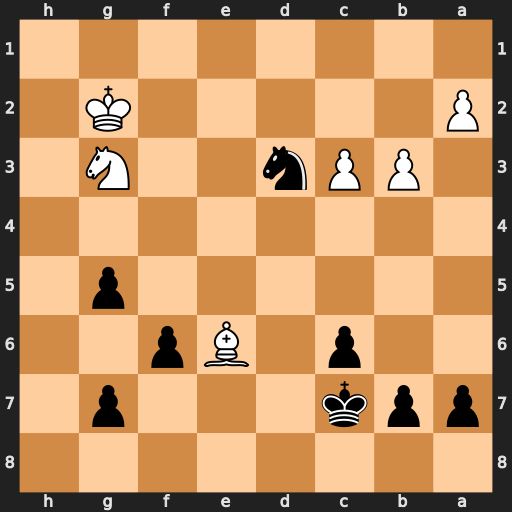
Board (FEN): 8/ppk3p1/2p1Bp2/6p1/8/1PPn2N1/P5K1/8
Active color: b
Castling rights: -
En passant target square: -
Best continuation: Nf4+ Kf2 Nxe6